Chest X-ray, PA view. Patient: 63 years old, sex M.
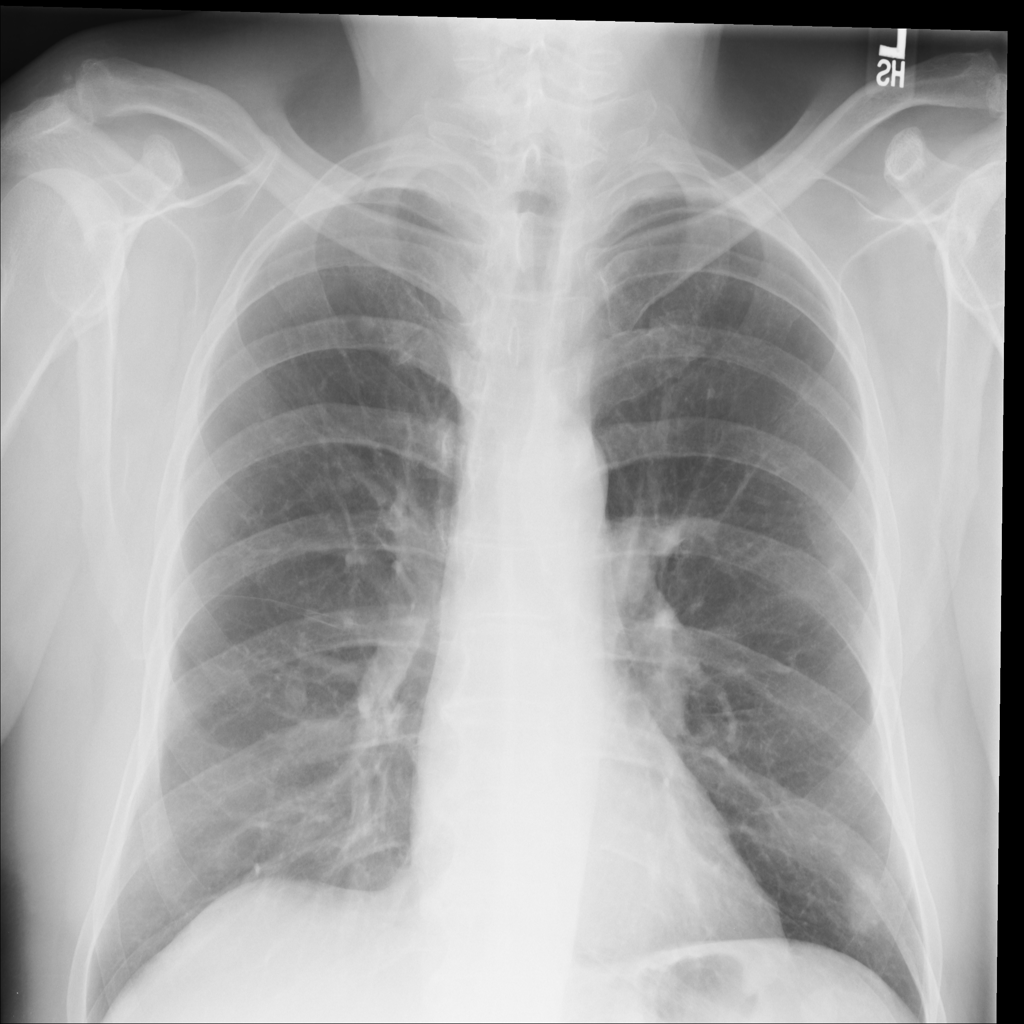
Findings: Fibrosis